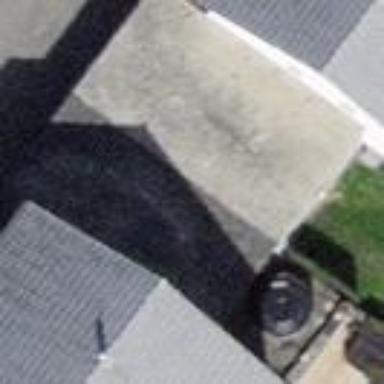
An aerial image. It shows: Garage building.